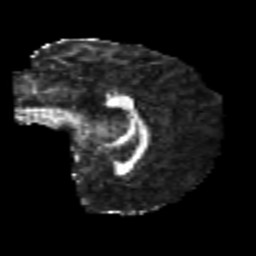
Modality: FA
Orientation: sagittal
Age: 24
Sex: female
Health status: healthy
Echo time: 0.074 s